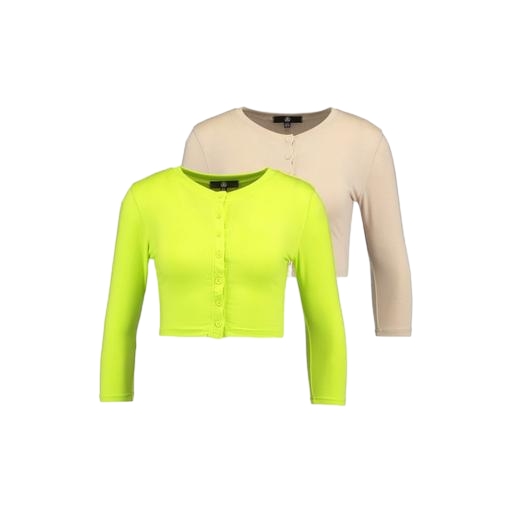
long and long sleeves, green and long sleeves, plain and long sleeve, white background